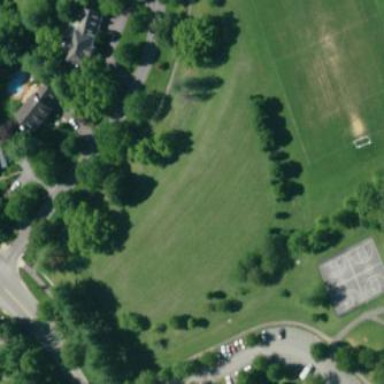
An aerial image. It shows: Recreation ground.